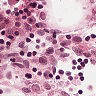
Metastatic tissue present: no